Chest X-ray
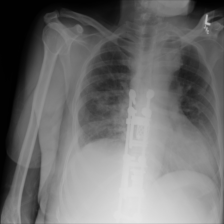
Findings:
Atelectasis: negative
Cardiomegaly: negative
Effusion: negative
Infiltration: negative
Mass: negative
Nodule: negative
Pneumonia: negative
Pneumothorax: negative
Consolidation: negative
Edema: negative
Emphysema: negative
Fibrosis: negative
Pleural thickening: negative
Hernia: negative